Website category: book
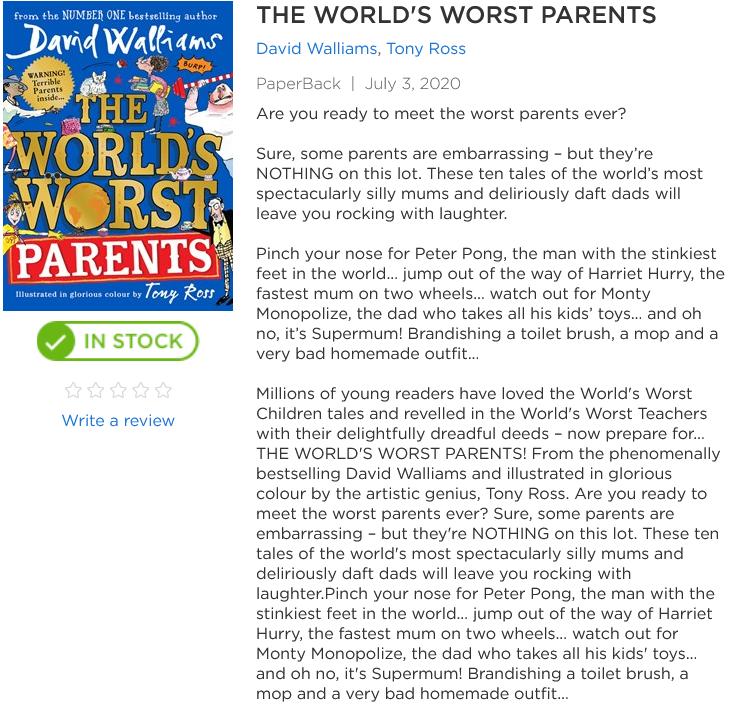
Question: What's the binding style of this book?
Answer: PaperBack

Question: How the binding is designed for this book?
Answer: PaperBack

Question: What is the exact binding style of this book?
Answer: PaperBack

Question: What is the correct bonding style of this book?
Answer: PaperBack

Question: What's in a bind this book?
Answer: PaperBack

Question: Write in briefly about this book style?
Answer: PaperBack

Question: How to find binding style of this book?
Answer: PaperBack

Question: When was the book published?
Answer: July 3, 2020

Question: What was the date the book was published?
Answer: July 3, 2020

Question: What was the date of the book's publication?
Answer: July 3, 2020

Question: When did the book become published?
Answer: July 3, 2020

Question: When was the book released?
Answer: July 3, 2020

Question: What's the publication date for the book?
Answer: July 3, 2020